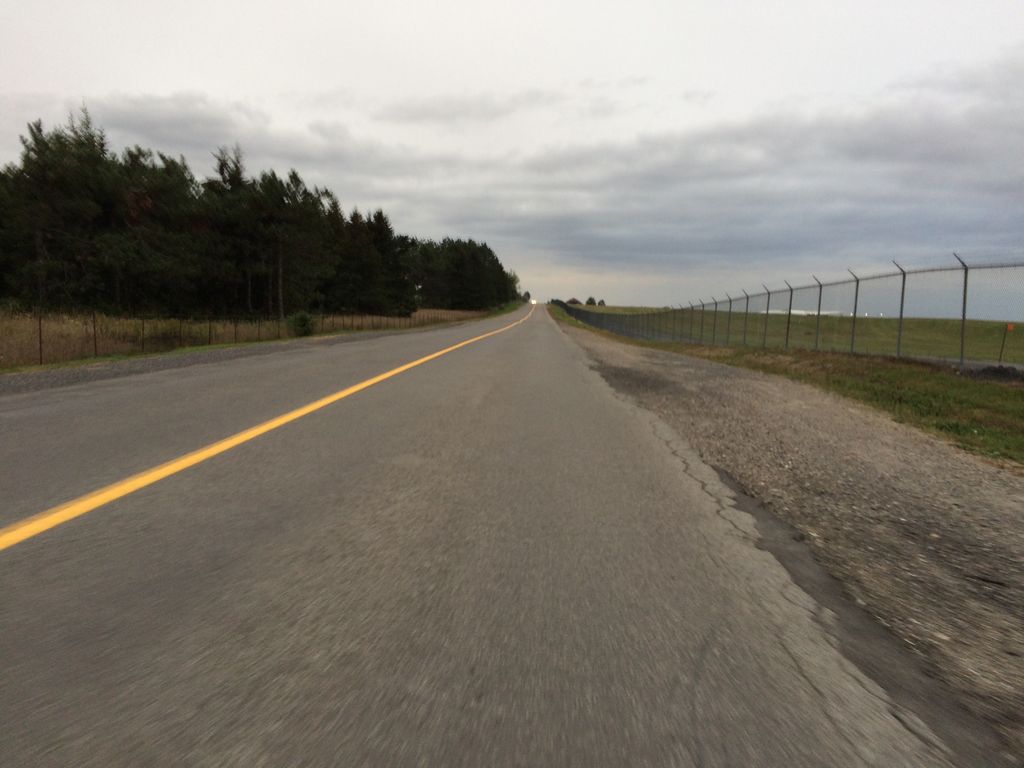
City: ottawa-gatineau